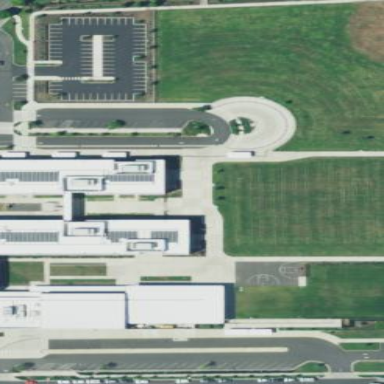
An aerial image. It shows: School.